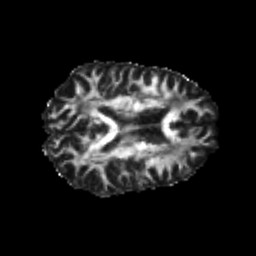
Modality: FA
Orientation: axial
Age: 23
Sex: male
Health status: healthy
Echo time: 0.074 s